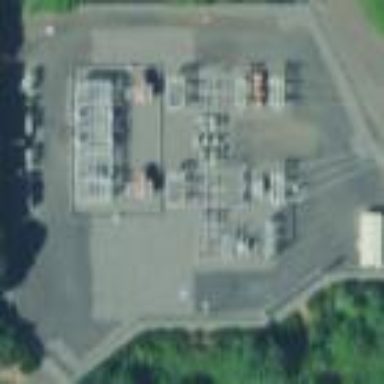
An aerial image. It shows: Distribution level power substation with chain link fence surrounding it.